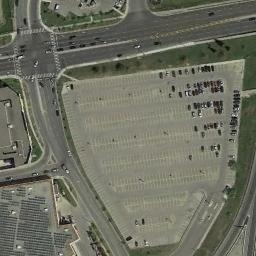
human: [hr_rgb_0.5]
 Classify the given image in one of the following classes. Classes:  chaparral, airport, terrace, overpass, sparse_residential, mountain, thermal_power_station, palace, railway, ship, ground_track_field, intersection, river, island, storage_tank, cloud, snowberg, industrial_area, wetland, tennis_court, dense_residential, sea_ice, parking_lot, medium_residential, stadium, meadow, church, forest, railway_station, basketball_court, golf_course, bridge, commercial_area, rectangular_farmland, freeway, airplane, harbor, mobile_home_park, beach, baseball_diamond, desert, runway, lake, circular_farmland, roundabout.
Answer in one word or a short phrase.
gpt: parking_lot